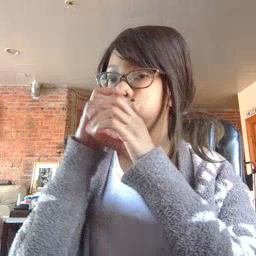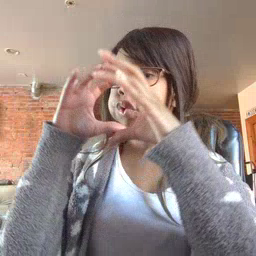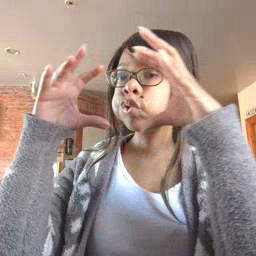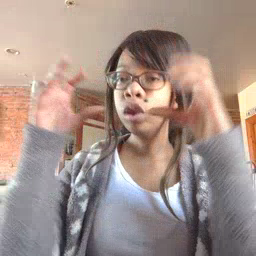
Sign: balloon